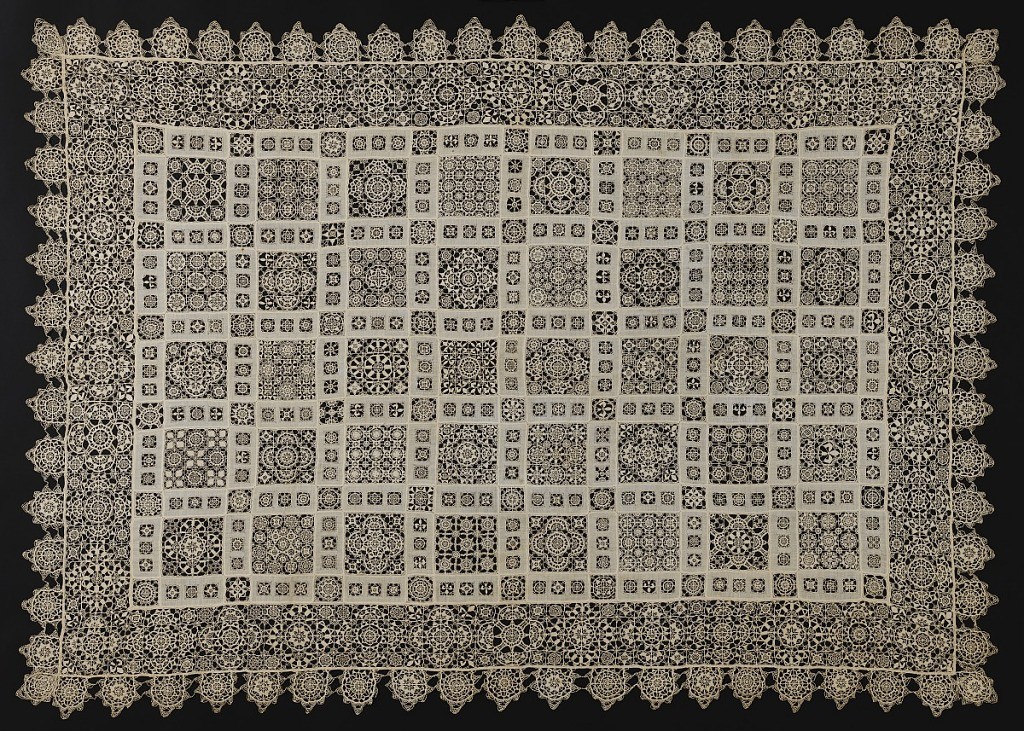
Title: Cover
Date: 17th century
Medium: linen Technique: needle lace (reticella) Label: linen needle lace (reticella)
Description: Reticella squares joined by a band of sheer linen with reticella insertions finished with a three-inch pointed reticella edge. The designs are circles, half circles and star shapes within circles and squares.